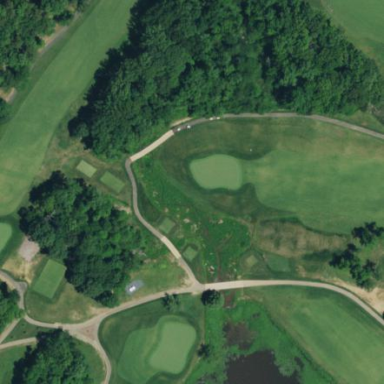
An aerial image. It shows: Water hazard in golf course. The hazard is natural water feature.